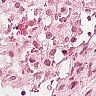
Metastatic tissue present: no